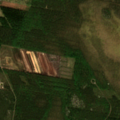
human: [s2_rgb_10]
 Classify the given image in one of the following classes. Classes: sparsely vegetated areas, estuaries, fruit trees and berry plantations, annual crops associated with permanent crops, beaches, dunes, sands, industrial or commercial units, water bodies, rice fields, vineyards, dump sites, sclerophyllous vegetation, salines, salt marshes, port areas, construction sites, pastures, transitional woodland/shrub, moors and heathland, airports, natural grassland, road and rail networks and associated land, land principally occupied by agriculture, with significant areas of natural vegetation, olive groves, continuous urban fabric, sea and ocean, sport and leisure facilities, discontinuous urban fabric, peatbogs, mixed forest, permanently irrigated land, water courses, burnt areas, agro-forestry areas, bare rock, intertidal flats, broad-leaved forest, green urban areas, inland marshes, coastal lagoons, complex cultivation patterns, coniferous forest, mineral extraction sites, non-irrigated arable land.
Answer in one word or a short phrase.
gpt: coniferous forest, mixed forest, transitional woodland/shrub, peatbogs